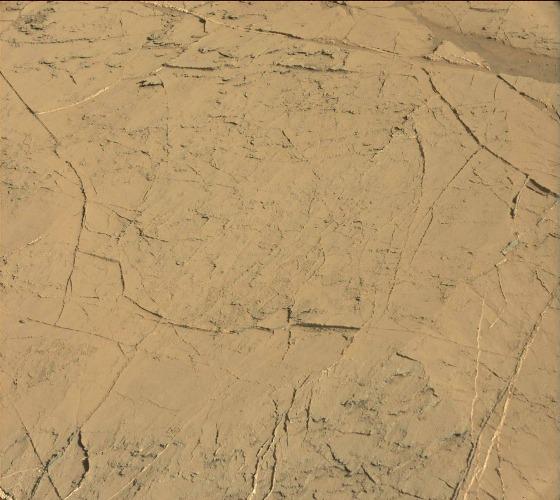
Terrain classes present: Bedrock, Gravel / Sand / Soil